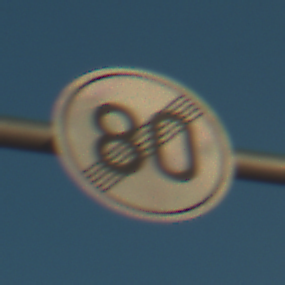
Verkehrszeichen: EndeGeschwindigkeit80
Umgebung: Outdoor, RoadRail
Tageszeit: SunriseSunset
Wetter: PartlyCloudy
Licht: Natural
Jahreszeit: NotSpecified
Kontrast: HighContrast